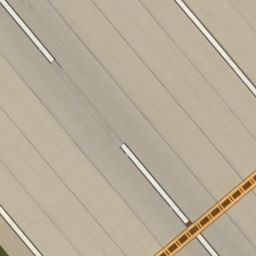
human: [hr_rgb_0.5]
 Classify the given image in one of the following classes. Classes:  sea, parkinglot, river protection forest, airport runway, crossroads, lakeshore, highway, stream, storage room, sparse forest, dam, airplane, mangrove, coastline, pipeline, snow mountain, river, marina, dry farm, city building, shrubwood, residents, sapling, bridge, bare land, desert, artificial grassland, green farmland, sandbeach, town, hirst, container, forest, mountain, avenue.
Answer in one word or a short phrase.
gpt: airport runway